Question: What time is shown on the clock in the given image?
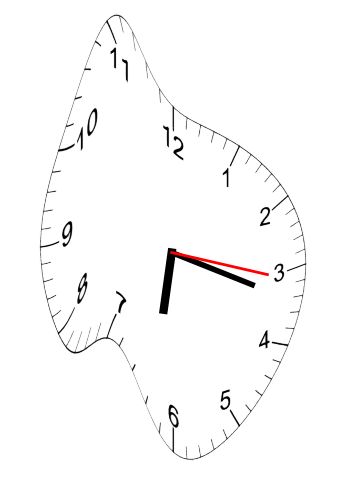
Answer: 06:17:16